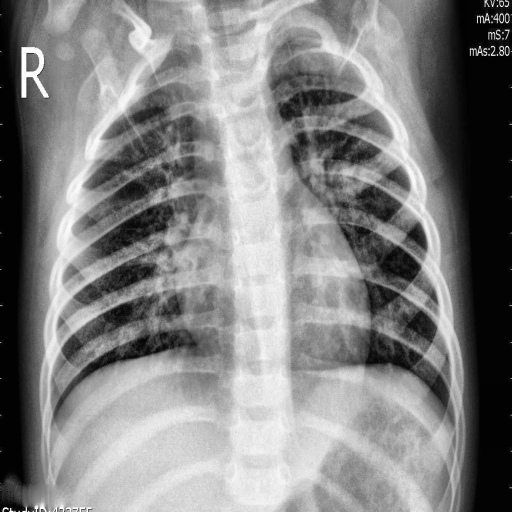
Finding: PNEUMONIA